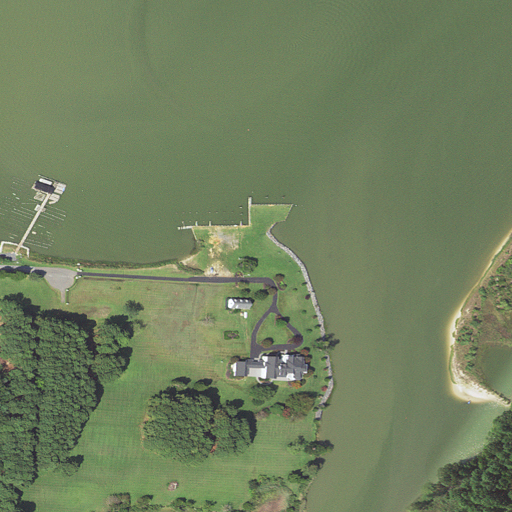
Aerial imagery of cape in Maryland named Deep Point containing open water, cultivated crops, herbaceous wetlands, evergreen forest, low intensity development, medium intensity development, and barren land